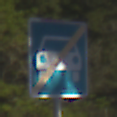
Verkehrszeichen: EndeKraftfahrstrasse
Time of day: MorningAfternoon
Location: Outdoor (Nature)
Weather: Clear
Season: Winter
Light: Natural